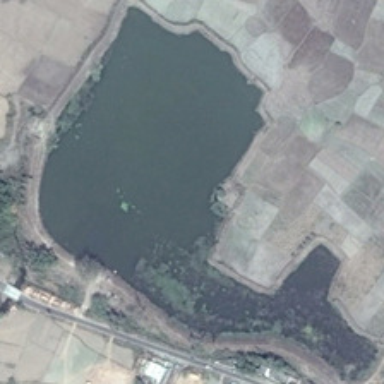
Many pieces of khaki farmlands and some green trees are around an irregular dark green pond .